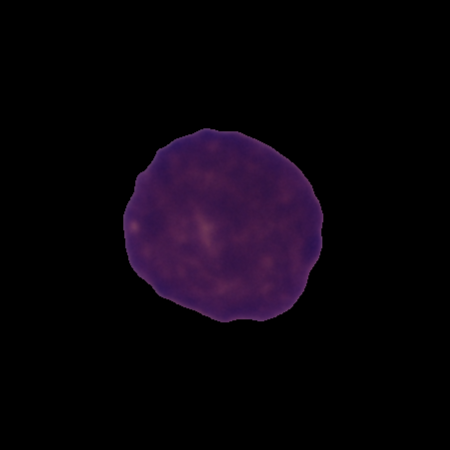
Label: cancer